Here is the time-frequency representation (spectrogram) of a rolling-element bearing's vibration measurement. Based on the visible evidence, which condition applies: normal, inner_race, outer_race, ball?
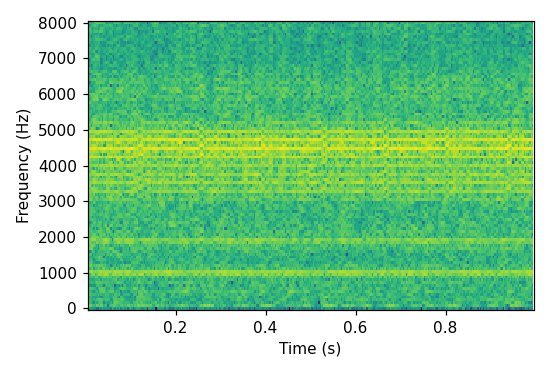
Answer: outer_race